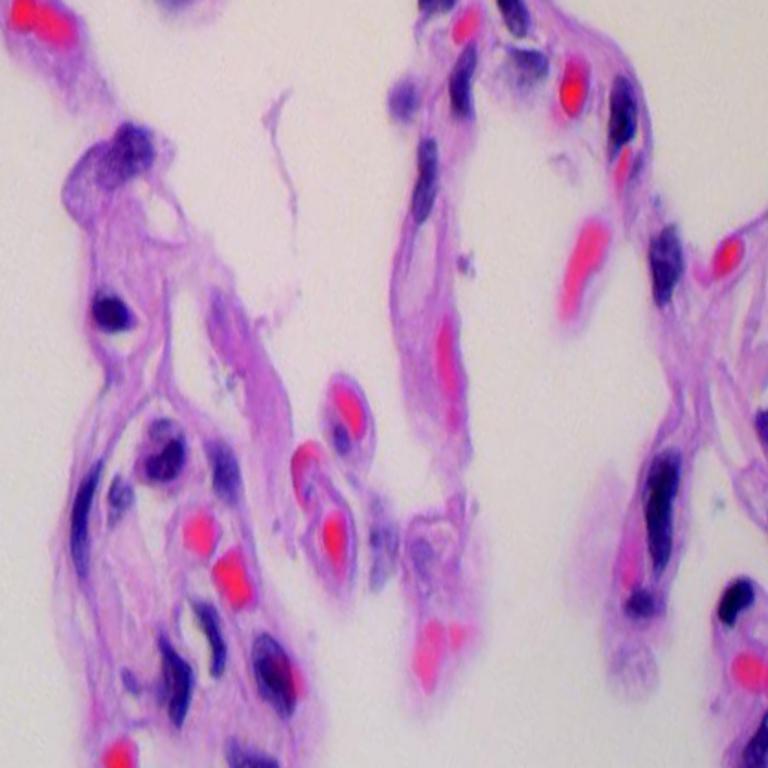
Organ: lung
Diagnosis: benign